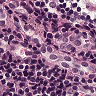
Metastatic tissue present: yes